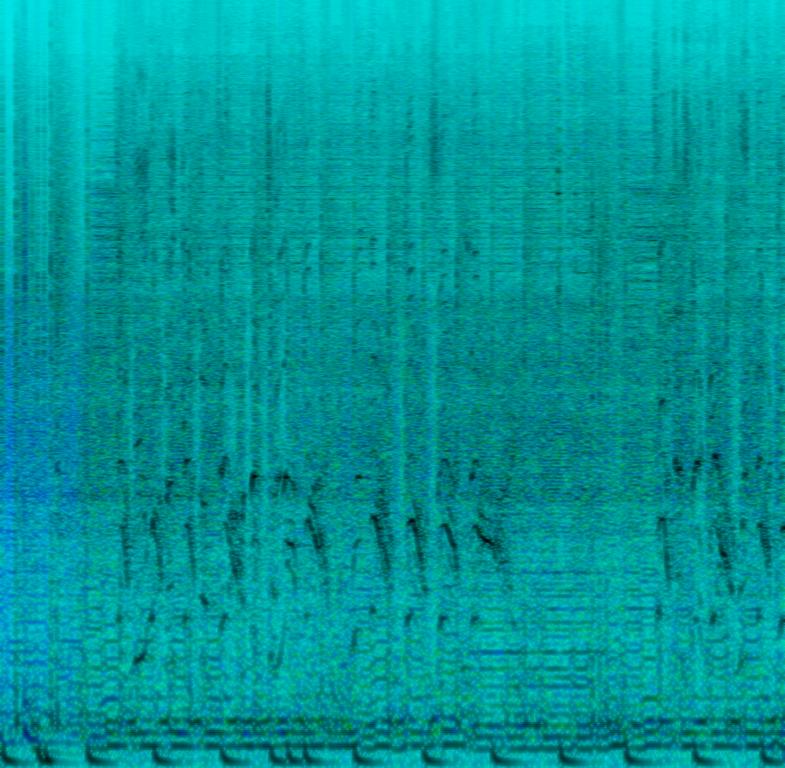
This heavy metal song features a female voice rapping the main vocals. The voice is aggressive and high pitched. This is accompanied by distortion guitars playing aggressive riffs. The distortion guitars play using muted power chords lending a heavy tone to the rhythm section. The bass follows the same riffs as the guitars. The percussion plays an aggressive rock beat using double kicks in parts, following the guitar riffs. This song has a rebellious mood. This song can be played in a Transformers-style machine movie.